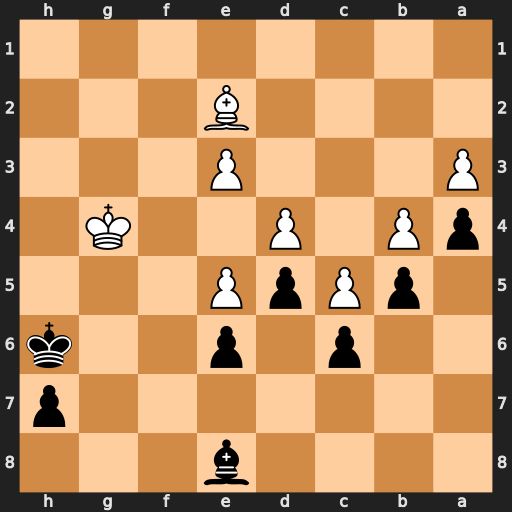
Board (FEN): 4b3/7p/2p1p2k/1pPpP3/pP1P2K1/P3P3/4B3/8
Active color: b
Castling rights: -
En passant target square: -
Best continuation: Bh5+ Kg3 Bxe2